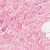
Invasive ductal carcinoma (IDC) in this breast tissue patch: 0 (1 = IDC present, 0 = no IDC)